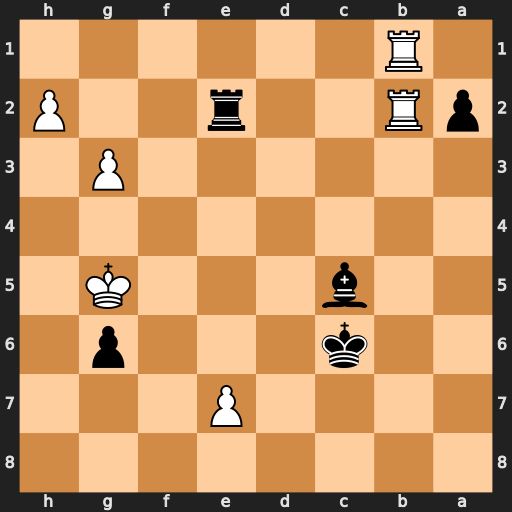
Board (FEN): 8/4P3/2k3p1/2b3K1/8/6P1/pR2r2P/1R6
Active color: b
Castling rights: -
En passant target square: -
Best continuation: Bxe7+ Kxg6 Rxb2